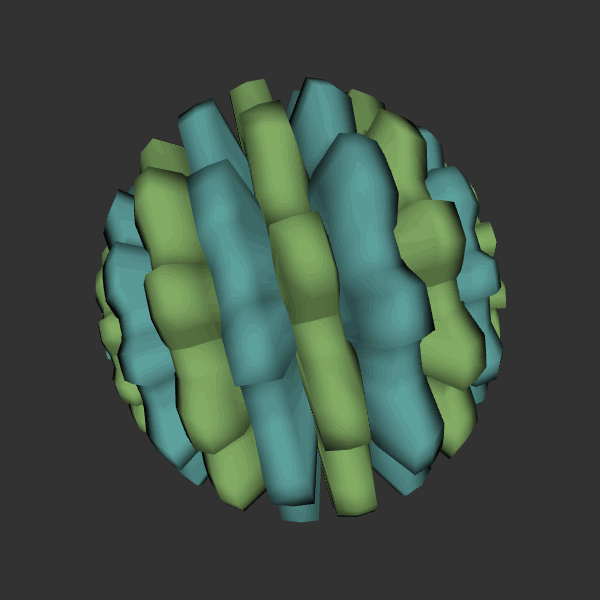
Background: dark